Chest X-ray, AP view. Patient: 38 years old, sex F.
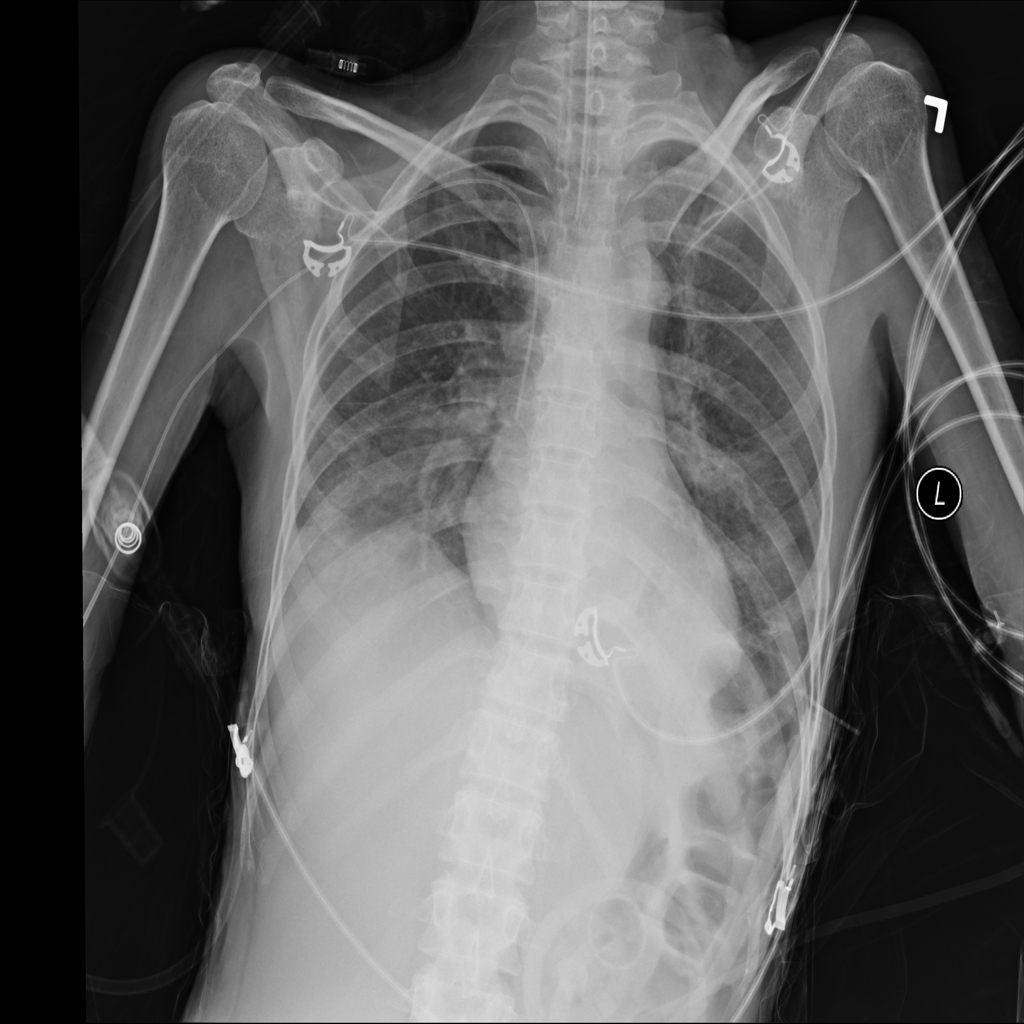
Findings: Atelectasis, Infiltration